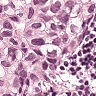
Metastatic tissue present: yes